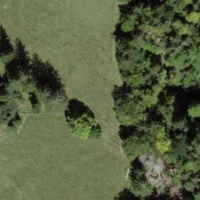
EUNIS habitat code: 23
Species observed at this site:
Hippocrepis emerus